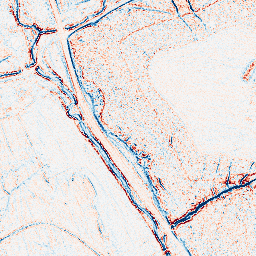
Category: edge_preserving
Decomposition family: bilateral
Decomposition parameters: d: 5
sigma_color: 50
sigma_space: 100
Upsampling method: regularized
Upsampling parameters: scale: 2
lambda_reg: 0.001
Upsampling scale: 2